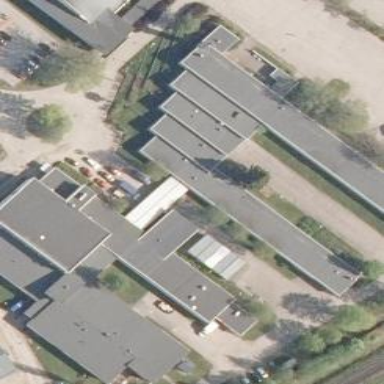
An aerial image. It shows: School building.